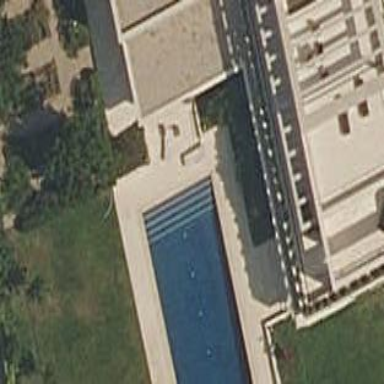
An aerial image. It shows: Swimming pool located in leisure land.